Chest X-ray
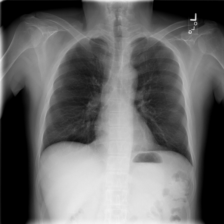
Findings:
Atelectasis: negative
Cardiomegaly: negative
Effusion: negative
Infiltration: negative
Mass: negative
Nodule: negative
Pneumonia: negative
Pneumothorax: negative
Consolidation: negative
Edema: negative
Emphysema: negative
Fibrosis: negative
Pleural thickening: negative
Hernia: negative